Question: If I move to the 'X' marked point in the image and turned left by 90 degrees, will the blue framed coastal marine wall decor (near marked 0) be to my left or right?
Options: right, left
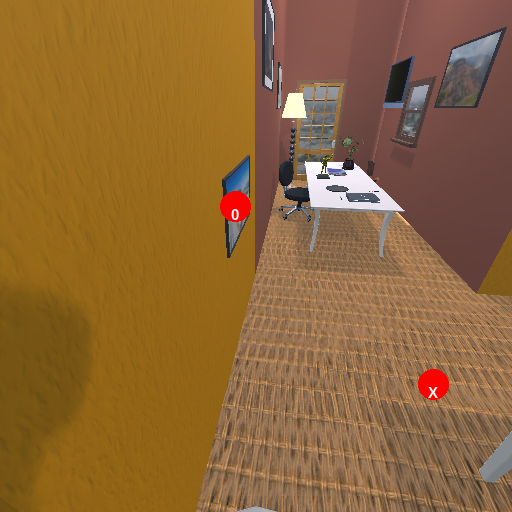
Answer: right